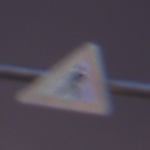
Verkehrszeichen: FussgaengerRechts
Umgebung: Outdoor, Urban
Tageszeit: Night
Wetter: PartlyCloudy
Licht: Natural
Jahreszeit: NotSpecified
Kontrast: HighContrast